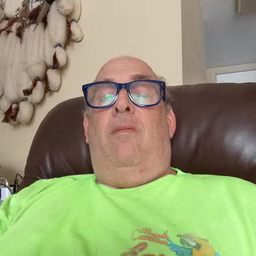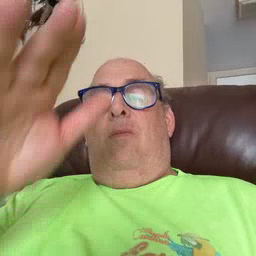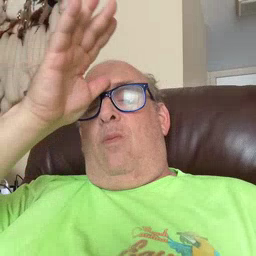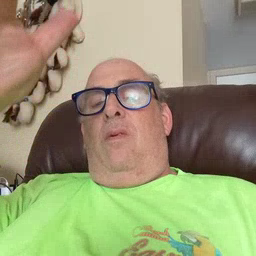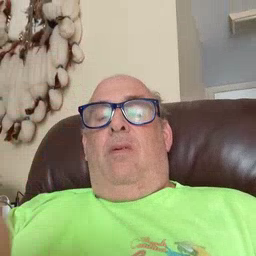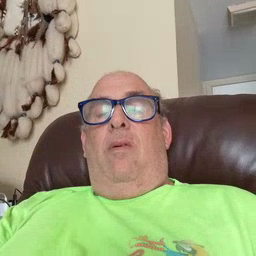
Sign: grandpa